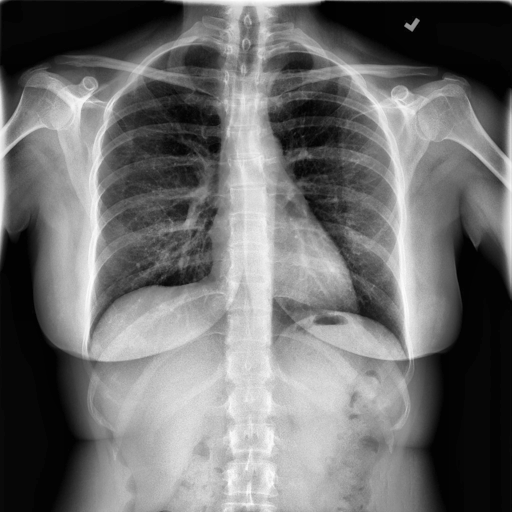
Finding: NORMAL